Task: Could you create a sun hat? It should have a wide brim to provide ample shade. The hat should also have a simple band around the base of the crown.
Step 47:
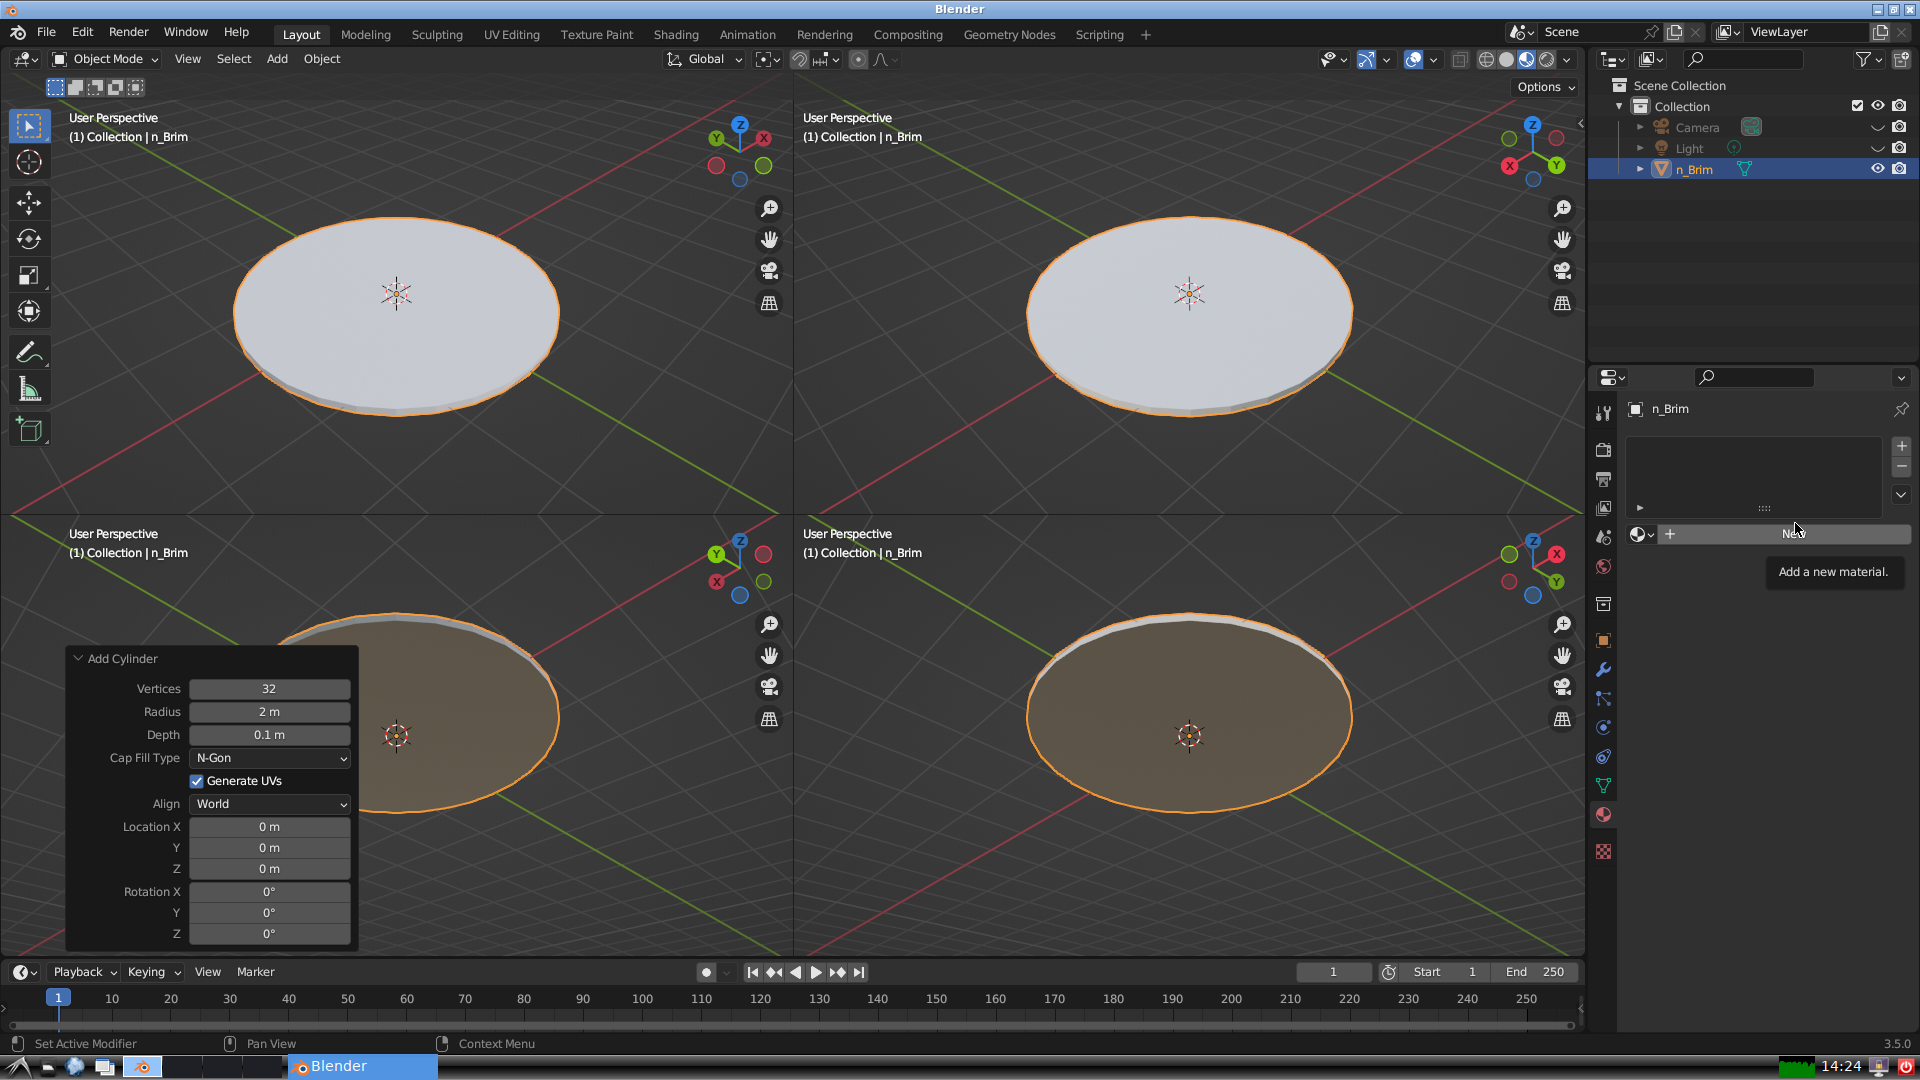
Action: click: no